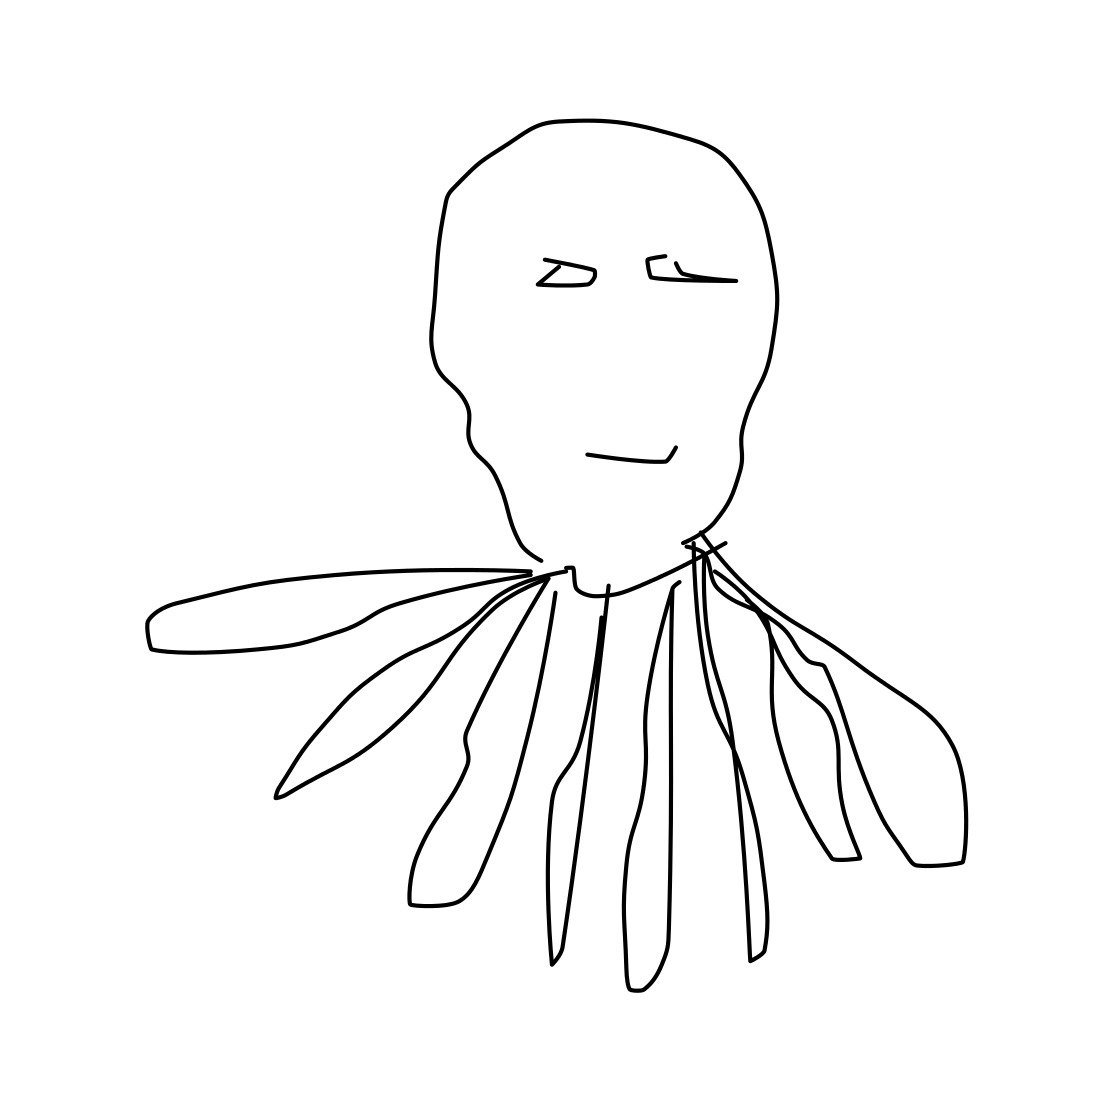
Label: octopus